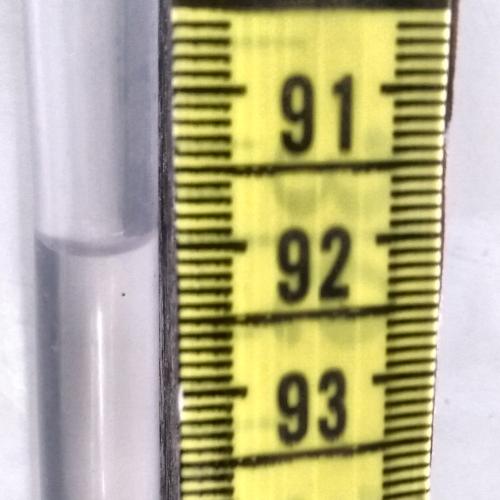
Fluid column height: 92.0 cm